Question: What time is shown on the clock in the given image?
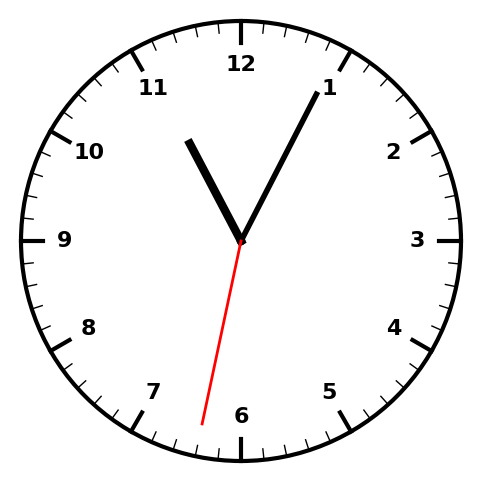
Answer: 11:04:32